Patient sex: F
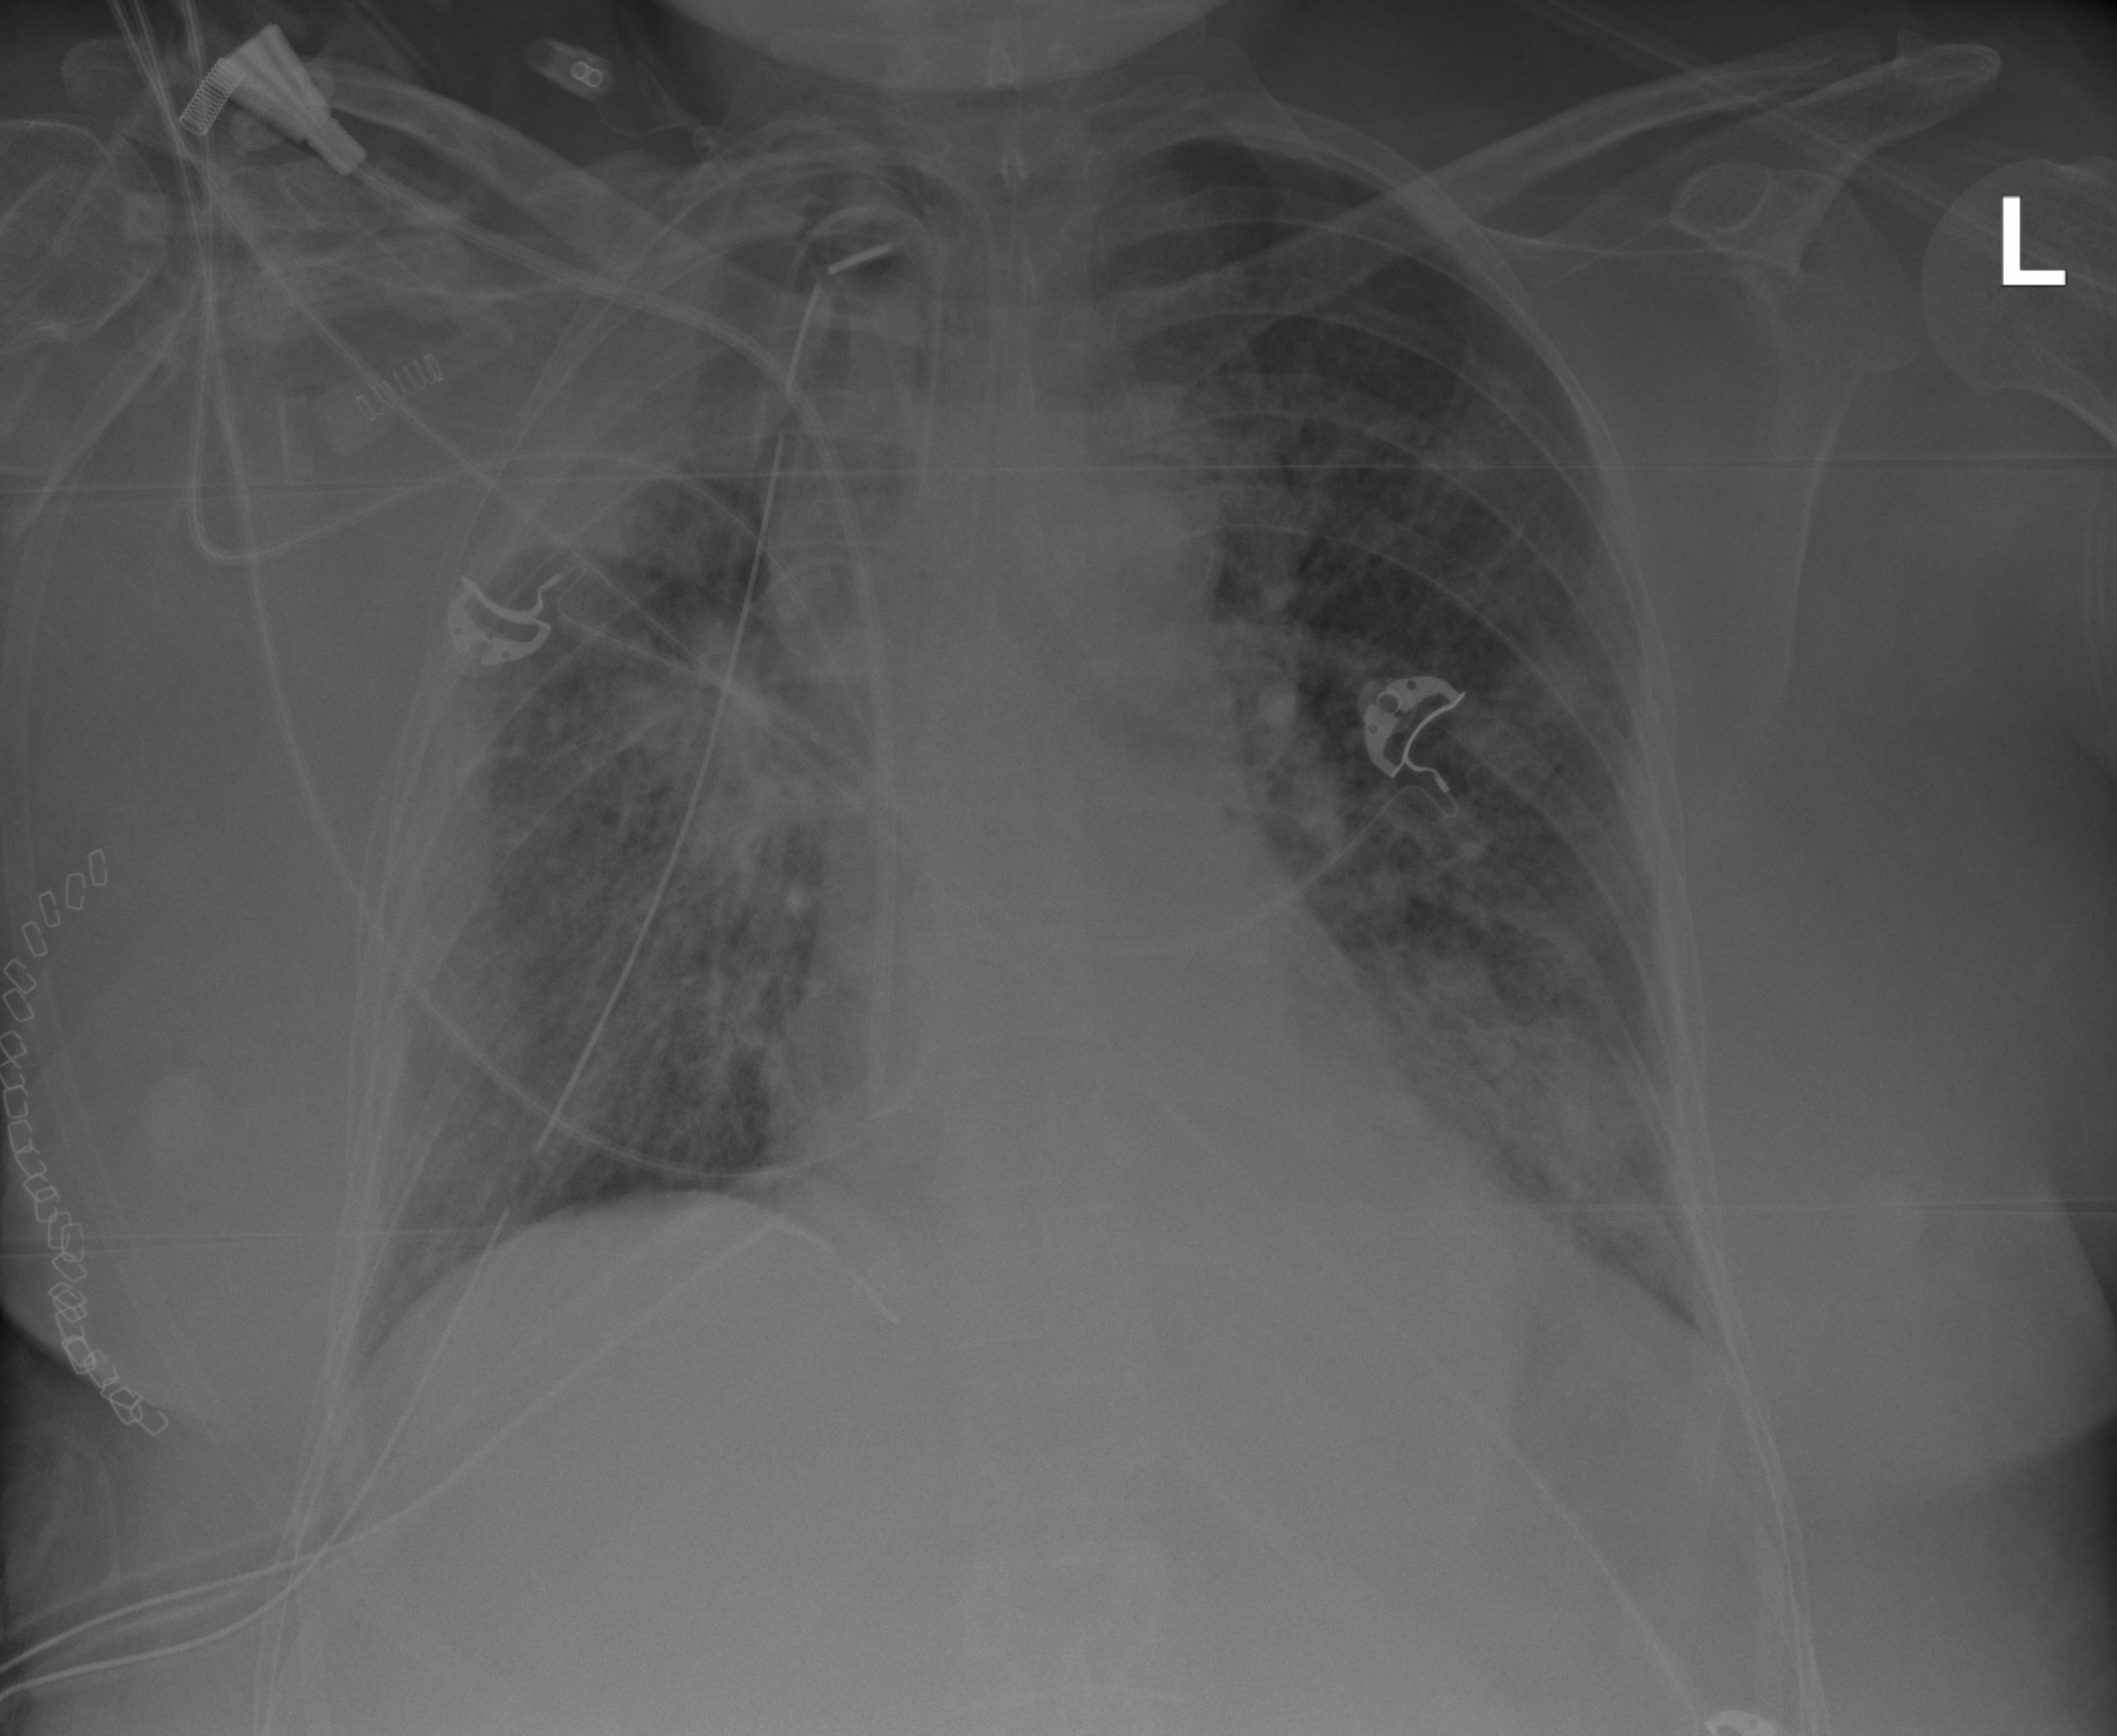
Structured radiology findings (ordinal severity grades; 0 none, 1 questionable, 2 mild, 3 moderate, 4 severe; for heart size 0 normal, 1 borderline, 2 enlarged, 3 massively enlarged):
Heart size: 0
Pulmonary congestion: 2
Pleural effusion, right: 2
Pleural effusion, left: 2
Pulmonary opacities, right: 3
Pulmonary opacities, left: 3
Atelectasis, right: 3
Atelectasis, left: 2